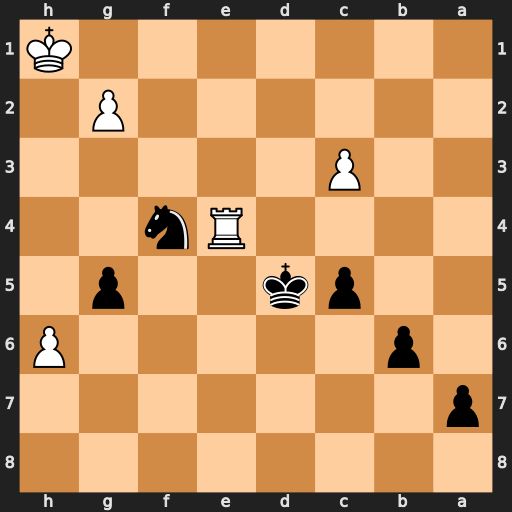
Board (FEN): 8/p7/1p5P/2pk2p1/4Rn2/2P5/6P1/7K
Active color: b
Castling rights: -
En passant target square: -
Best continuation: Kxe4 h7 Ng6